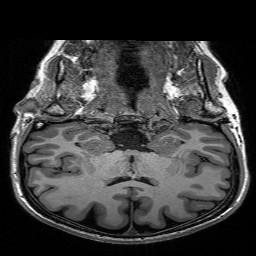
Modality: T1w
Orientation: sagittal
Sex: female